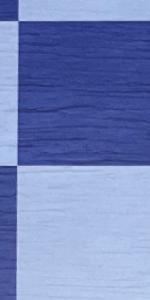
Label: Empty